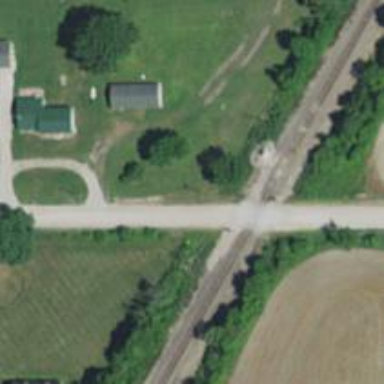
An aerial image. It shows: Level crossing along the railway.